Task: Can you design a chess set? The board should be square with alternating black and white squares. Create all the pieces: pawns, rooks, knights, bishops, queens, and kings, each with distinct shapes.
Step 4401:
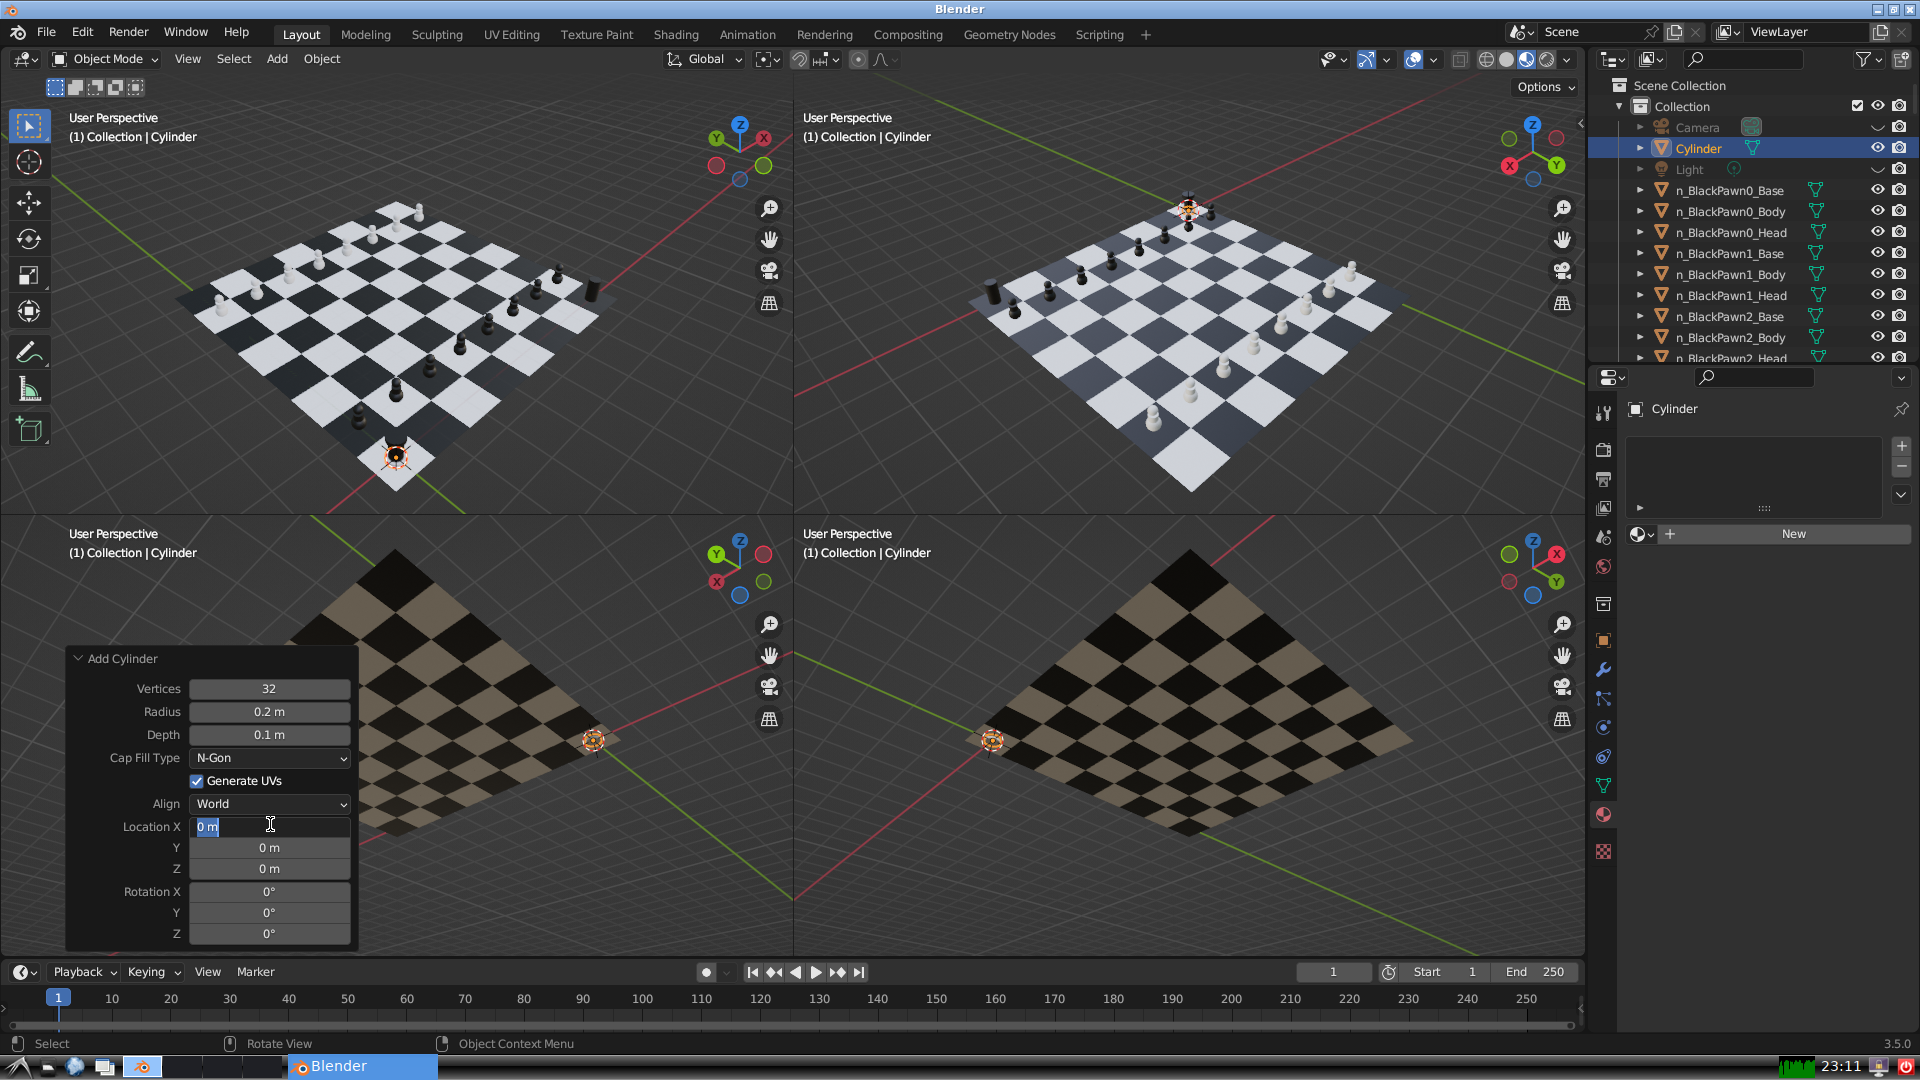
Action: input_text: 7.0